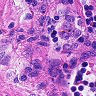
Metastatic tissue present: no